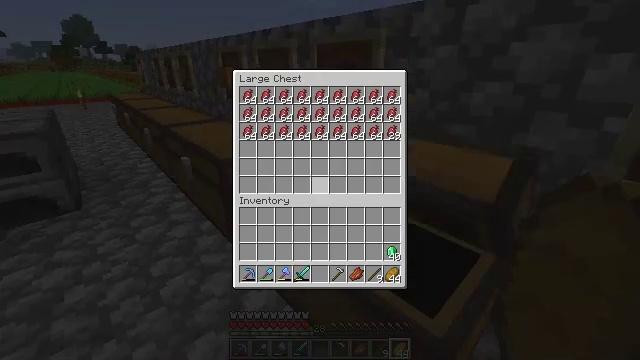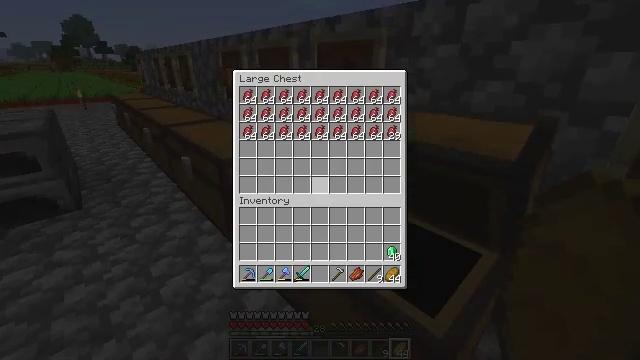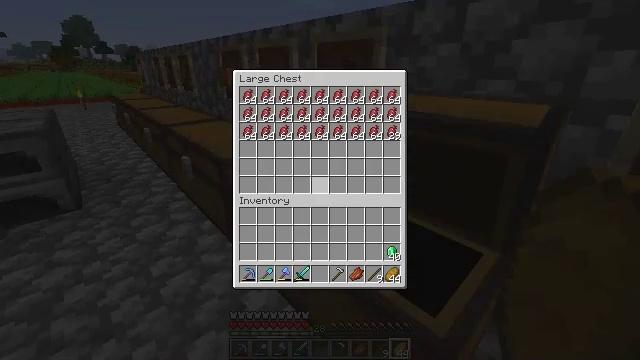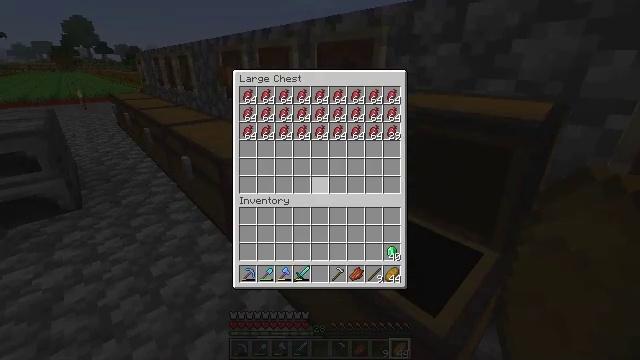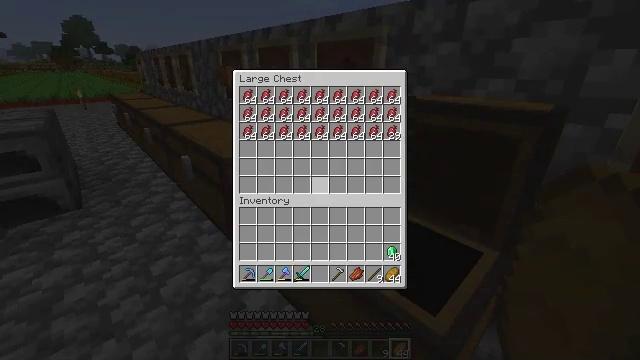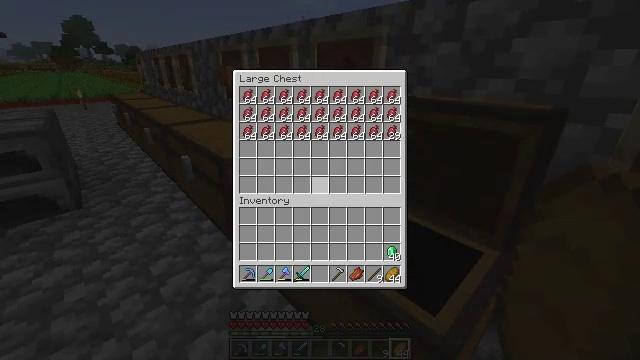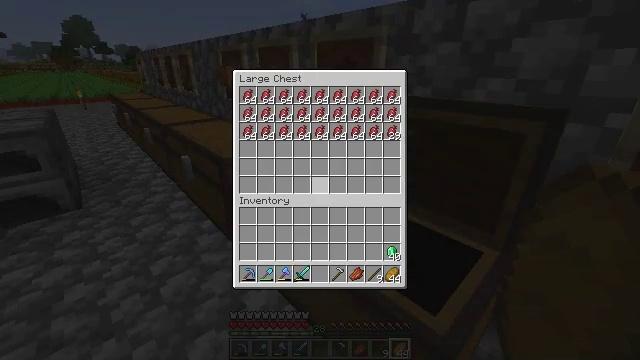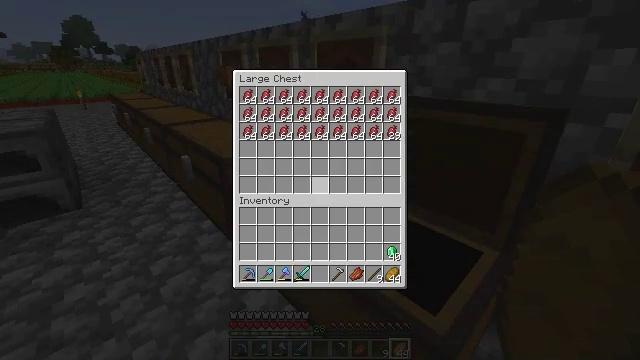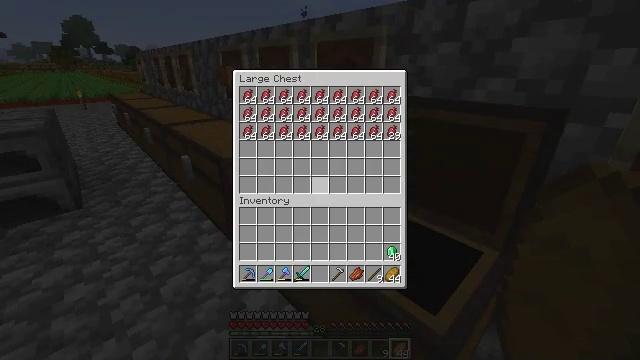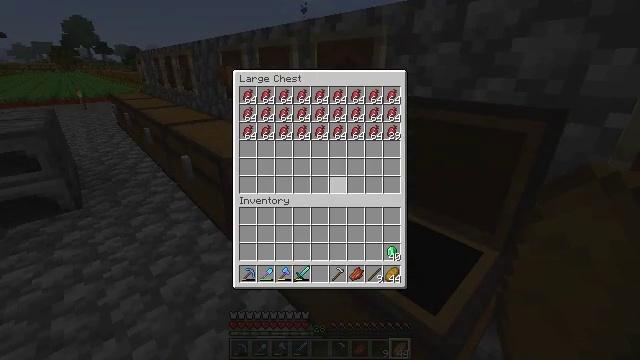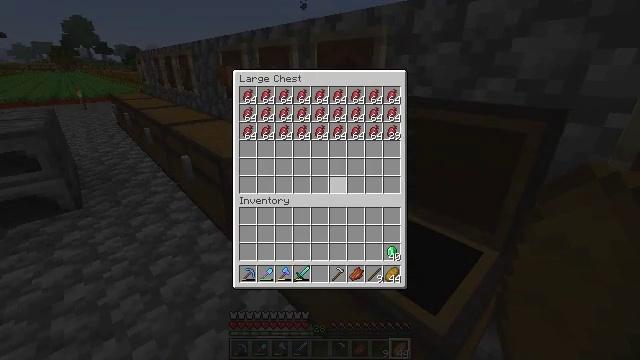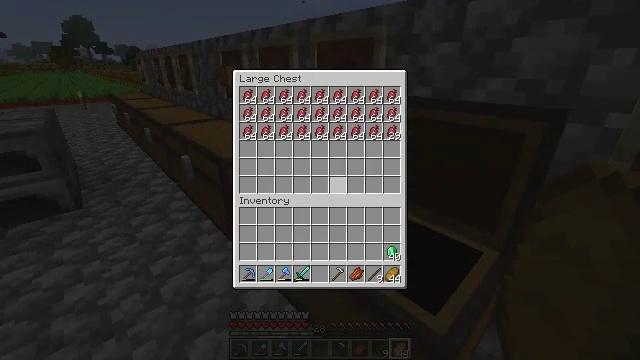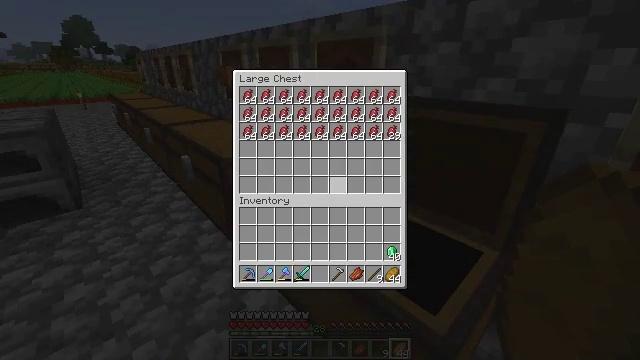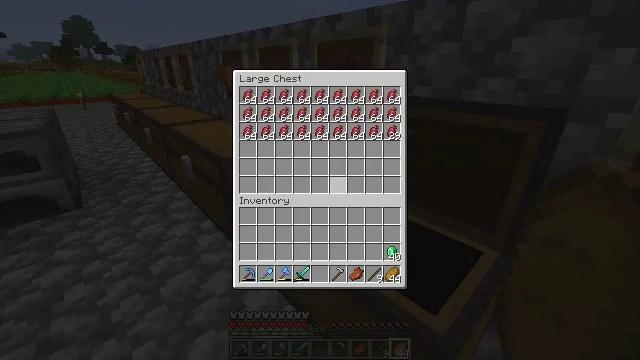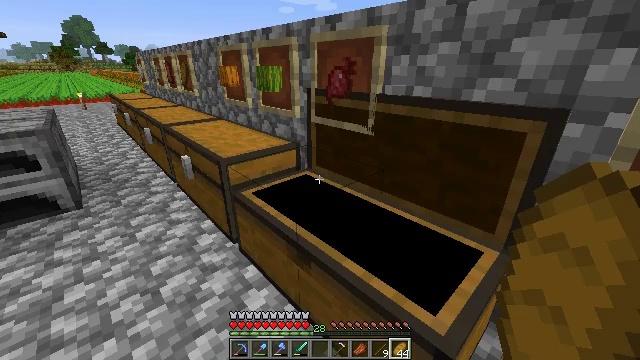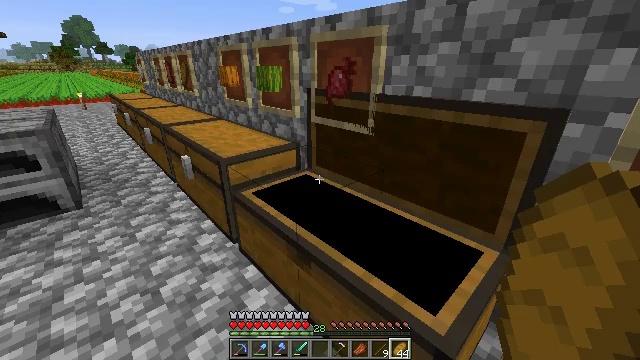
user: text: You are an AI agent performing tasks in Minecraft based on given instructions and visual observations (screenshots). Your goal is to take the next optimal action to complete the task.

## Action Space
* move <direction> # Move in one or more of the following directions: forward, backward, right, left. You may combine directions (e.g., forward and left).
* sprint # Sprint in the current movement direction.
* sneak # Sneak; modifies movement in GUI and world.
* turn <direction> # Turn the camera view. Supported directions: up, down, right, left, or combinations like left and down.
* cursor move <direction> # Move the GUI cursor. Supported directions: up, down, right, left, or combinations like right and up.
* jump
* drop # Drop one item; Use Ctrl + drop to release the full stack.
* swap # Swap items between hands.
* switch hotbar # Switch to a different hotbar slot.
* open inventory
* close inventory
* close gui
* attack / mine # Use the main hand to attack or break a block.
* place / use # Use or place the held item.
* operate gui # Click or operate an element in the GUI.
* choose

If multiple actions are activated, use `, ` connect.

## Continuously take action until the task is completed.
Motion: motion action
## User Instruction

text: Mine beetroots from the garden.
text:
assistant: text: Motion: no_op
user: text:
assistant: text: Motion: no_op
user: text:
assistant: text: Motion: no_op
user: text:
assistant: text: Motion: no_op
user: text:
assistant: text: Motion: no_op
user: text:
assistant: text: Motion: no_op
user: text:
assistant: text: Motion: no_op
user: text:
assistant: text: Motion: no_op
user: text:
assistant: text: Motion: no_op
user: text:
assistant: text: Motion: no_op
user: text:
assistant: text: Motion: no_op
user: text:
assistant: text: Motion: no_op
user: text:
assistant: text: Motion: no_op
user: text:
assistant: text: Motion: no_op
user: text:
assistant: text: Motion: close gui
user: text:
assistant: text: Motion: no_op
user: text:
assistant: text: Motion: no_op
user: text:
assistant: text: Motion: turn up
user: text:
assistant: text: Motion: turn up
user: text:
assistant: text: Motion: turn up
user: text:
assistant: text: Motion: turn right and up
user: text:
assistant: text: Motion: turn right and up
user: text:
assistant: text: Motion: turn right and up
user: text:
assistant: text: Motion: no_op
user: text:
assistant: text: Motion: no_op
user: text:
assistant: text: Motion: move left
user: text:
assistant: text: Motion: move left
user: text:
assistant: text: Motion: move left
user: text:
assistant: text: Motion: move left, turn down
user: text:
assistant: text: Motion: move forward and move left, turn down